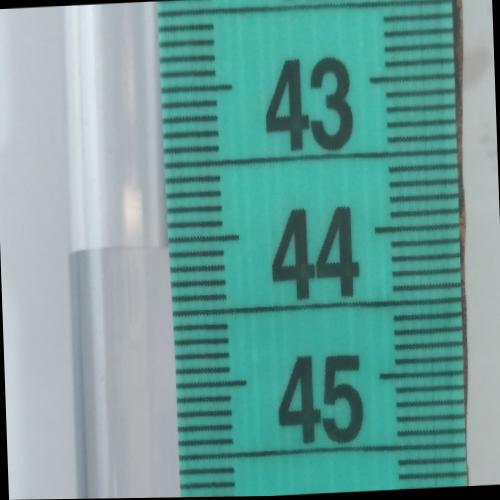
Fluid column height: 44.1 cm